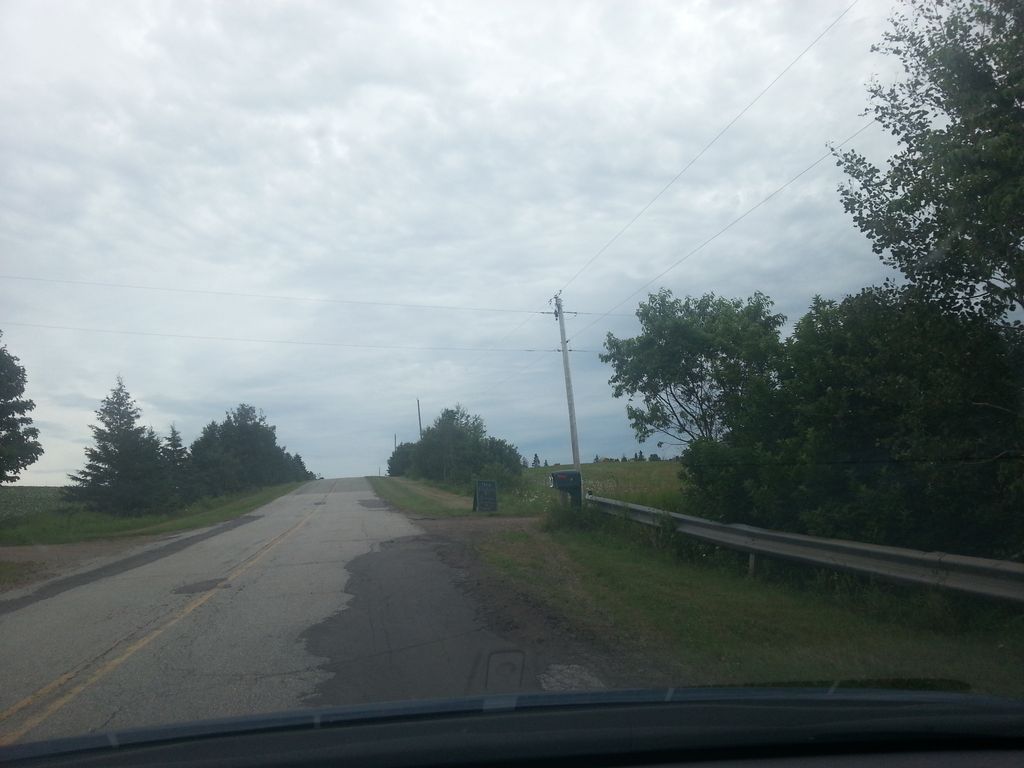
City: charlottetown